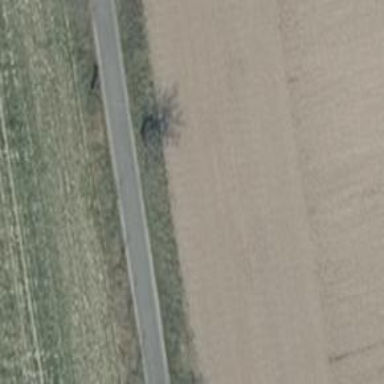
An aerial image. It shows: Deciduous tree with broadleaved leaves.